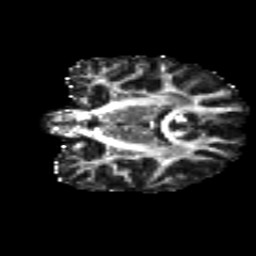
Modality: FA
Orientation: coronal
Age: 23
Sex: female
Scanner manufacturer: siemens
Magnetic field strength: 3 T
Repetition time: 8.8 s
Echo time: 0.085 s